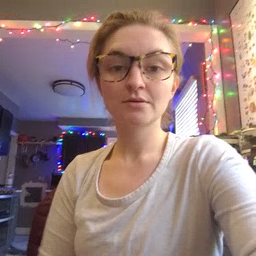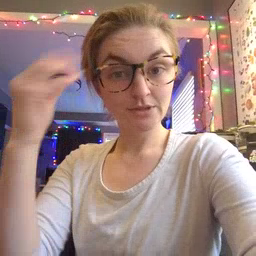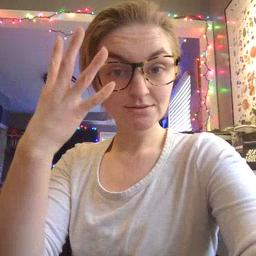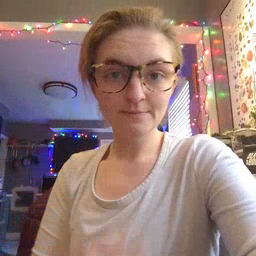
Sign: sun